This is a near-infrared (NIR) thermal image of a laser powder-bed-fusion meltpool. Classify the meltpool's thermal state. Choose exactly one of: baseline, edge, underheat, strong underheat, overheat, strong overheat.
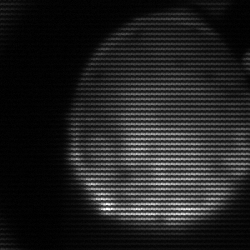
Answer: edge